Question:
How open document pdf/docx with external app in Android
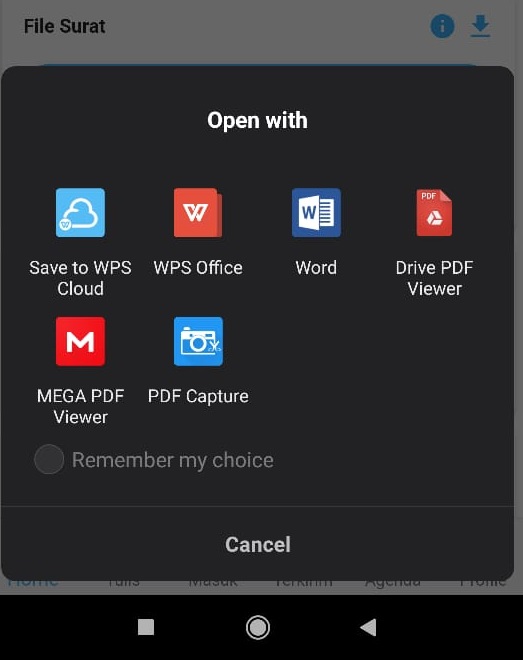
Answer: Try the below code :
'''
File pdfFile = new File("File Path");
Intent openPdf = new Intent(Intent.ACTION_VIEW);
openPdf.addFlags(Intent.FLAG_GRANT_READ_URI_PERMISSION);
fileUri = FileProvider.getUriForFile(viewContext,com.mydomain.fileprovider, pdfFile);
openPdf.setDataAndType(fileUri, "application/pdf");
openPdf.addFlags(Intent.FLAG_ACTIVITY_NEW_TASK);
startActivity(Intent.createChooser(openPdf, "Select Application"));
'''
<URL>